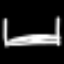
Label: bed